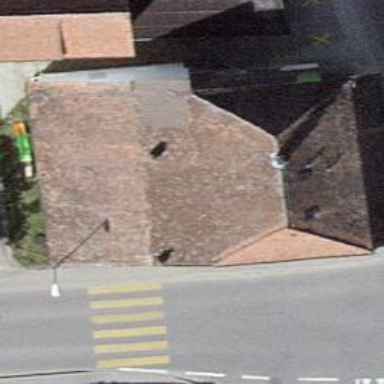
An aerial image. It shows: Restaurant.